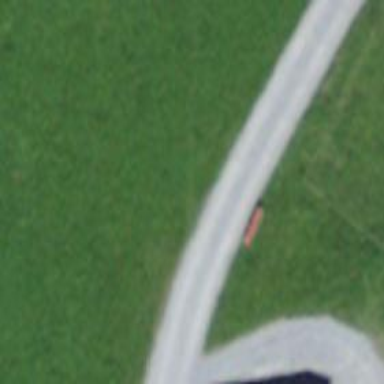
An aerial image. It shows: Bench for seating.